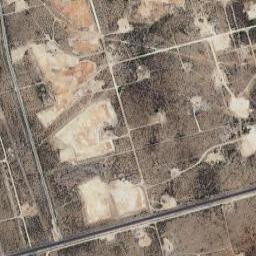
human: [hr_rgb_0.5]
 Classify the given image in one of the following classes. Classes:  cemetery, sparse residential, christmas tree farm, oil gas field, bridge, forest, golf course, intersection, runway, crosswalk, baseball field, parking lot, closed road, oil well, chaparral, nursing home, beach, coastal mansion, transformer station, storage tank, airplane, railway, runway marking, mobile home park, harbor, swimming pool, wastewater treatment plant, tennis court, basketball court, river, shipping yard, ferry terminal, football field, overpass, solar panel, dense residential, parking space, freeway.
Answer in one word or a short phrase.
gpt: oil gas field